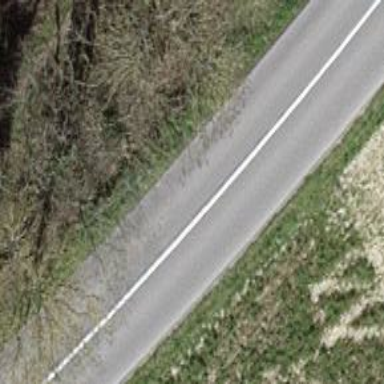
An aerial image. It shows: Secondary road with asphalt surface.